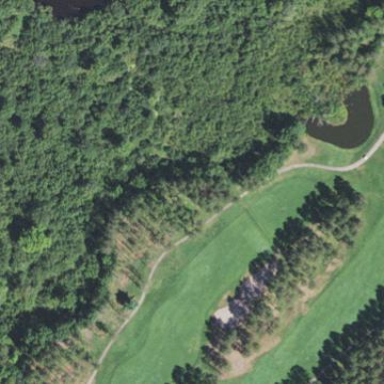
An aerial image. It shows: Rough area on grassy golf course.